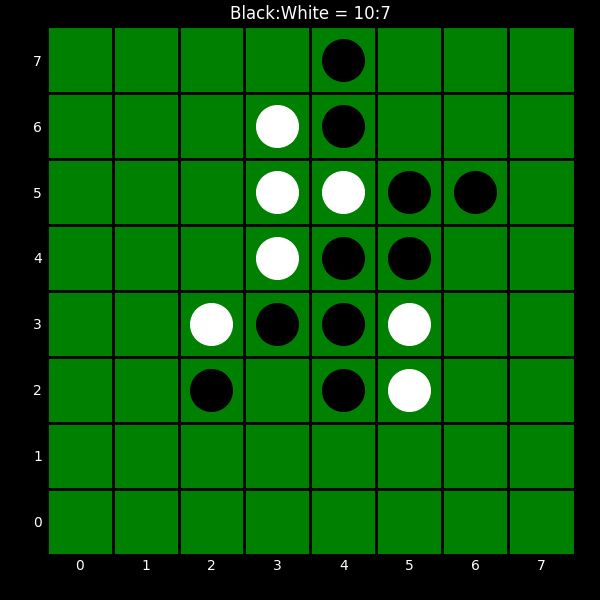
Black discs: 10
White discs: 7